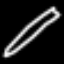
Label: pencil